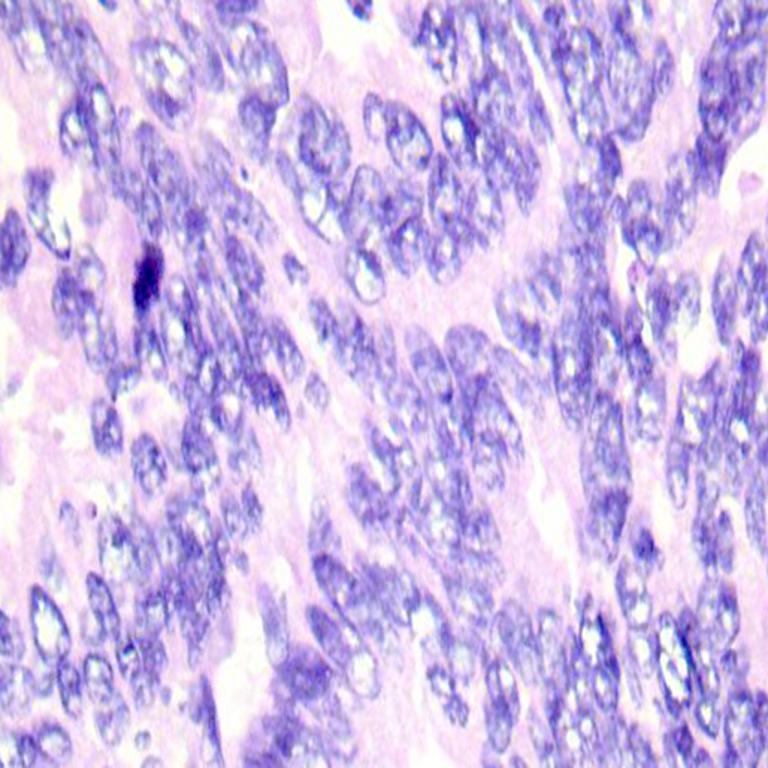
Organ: colon
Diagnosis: adenocarcinomas